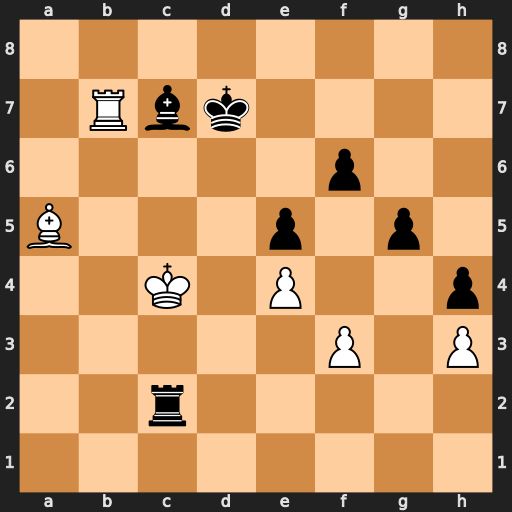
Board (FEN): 8/1Rbk4/5p2/B3p1p1/2K1P2p/5P1P/2r5/8
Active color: w
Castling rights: -
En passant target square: -
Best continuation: Kd5 Ra2 Rxc7+